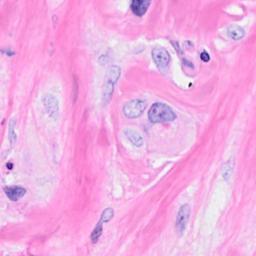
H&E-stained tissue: Breast